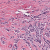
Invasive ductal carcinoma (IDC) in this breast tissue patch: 1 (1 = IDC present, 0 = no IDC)